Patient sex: M
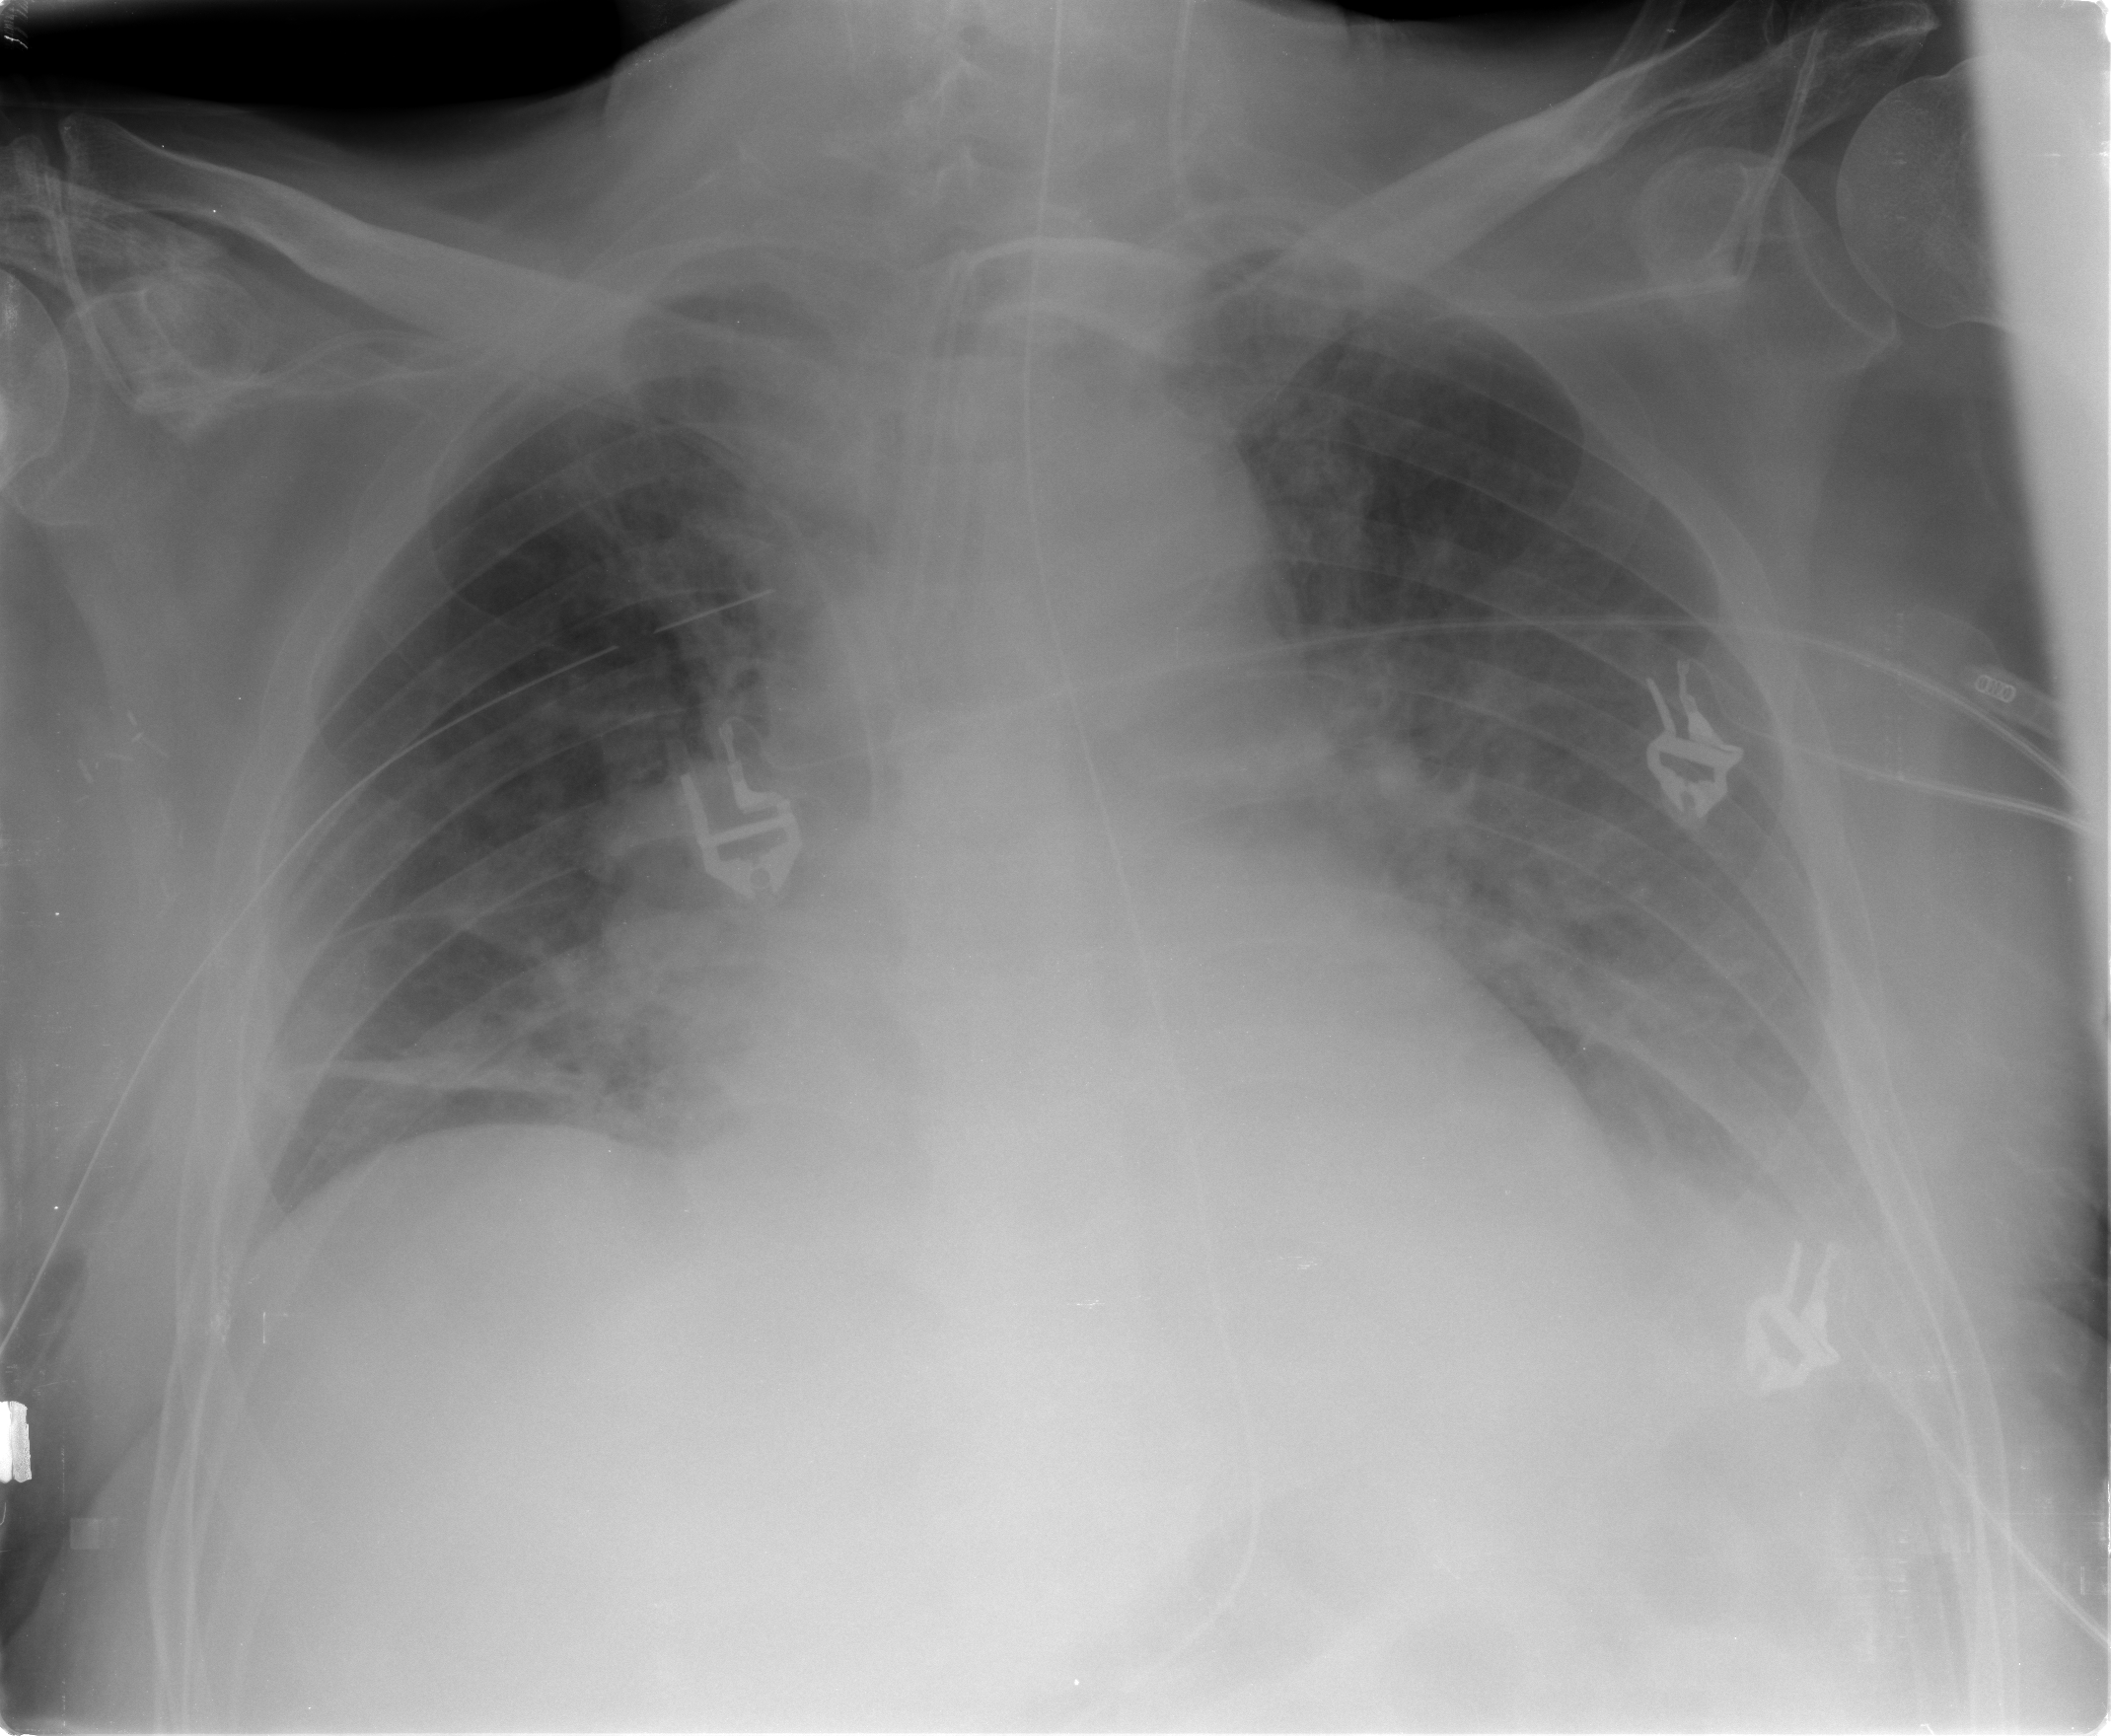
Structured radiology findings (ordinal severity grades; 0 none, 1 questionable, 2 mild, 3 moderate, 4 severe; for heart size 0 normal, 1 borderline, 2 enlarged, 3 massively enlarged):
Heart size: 2
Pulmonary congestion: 2
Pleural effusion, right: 2
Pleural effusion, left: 2
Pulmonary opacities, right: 2
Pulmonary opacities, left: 3
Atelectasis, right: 2
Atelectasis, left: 2